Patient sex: M
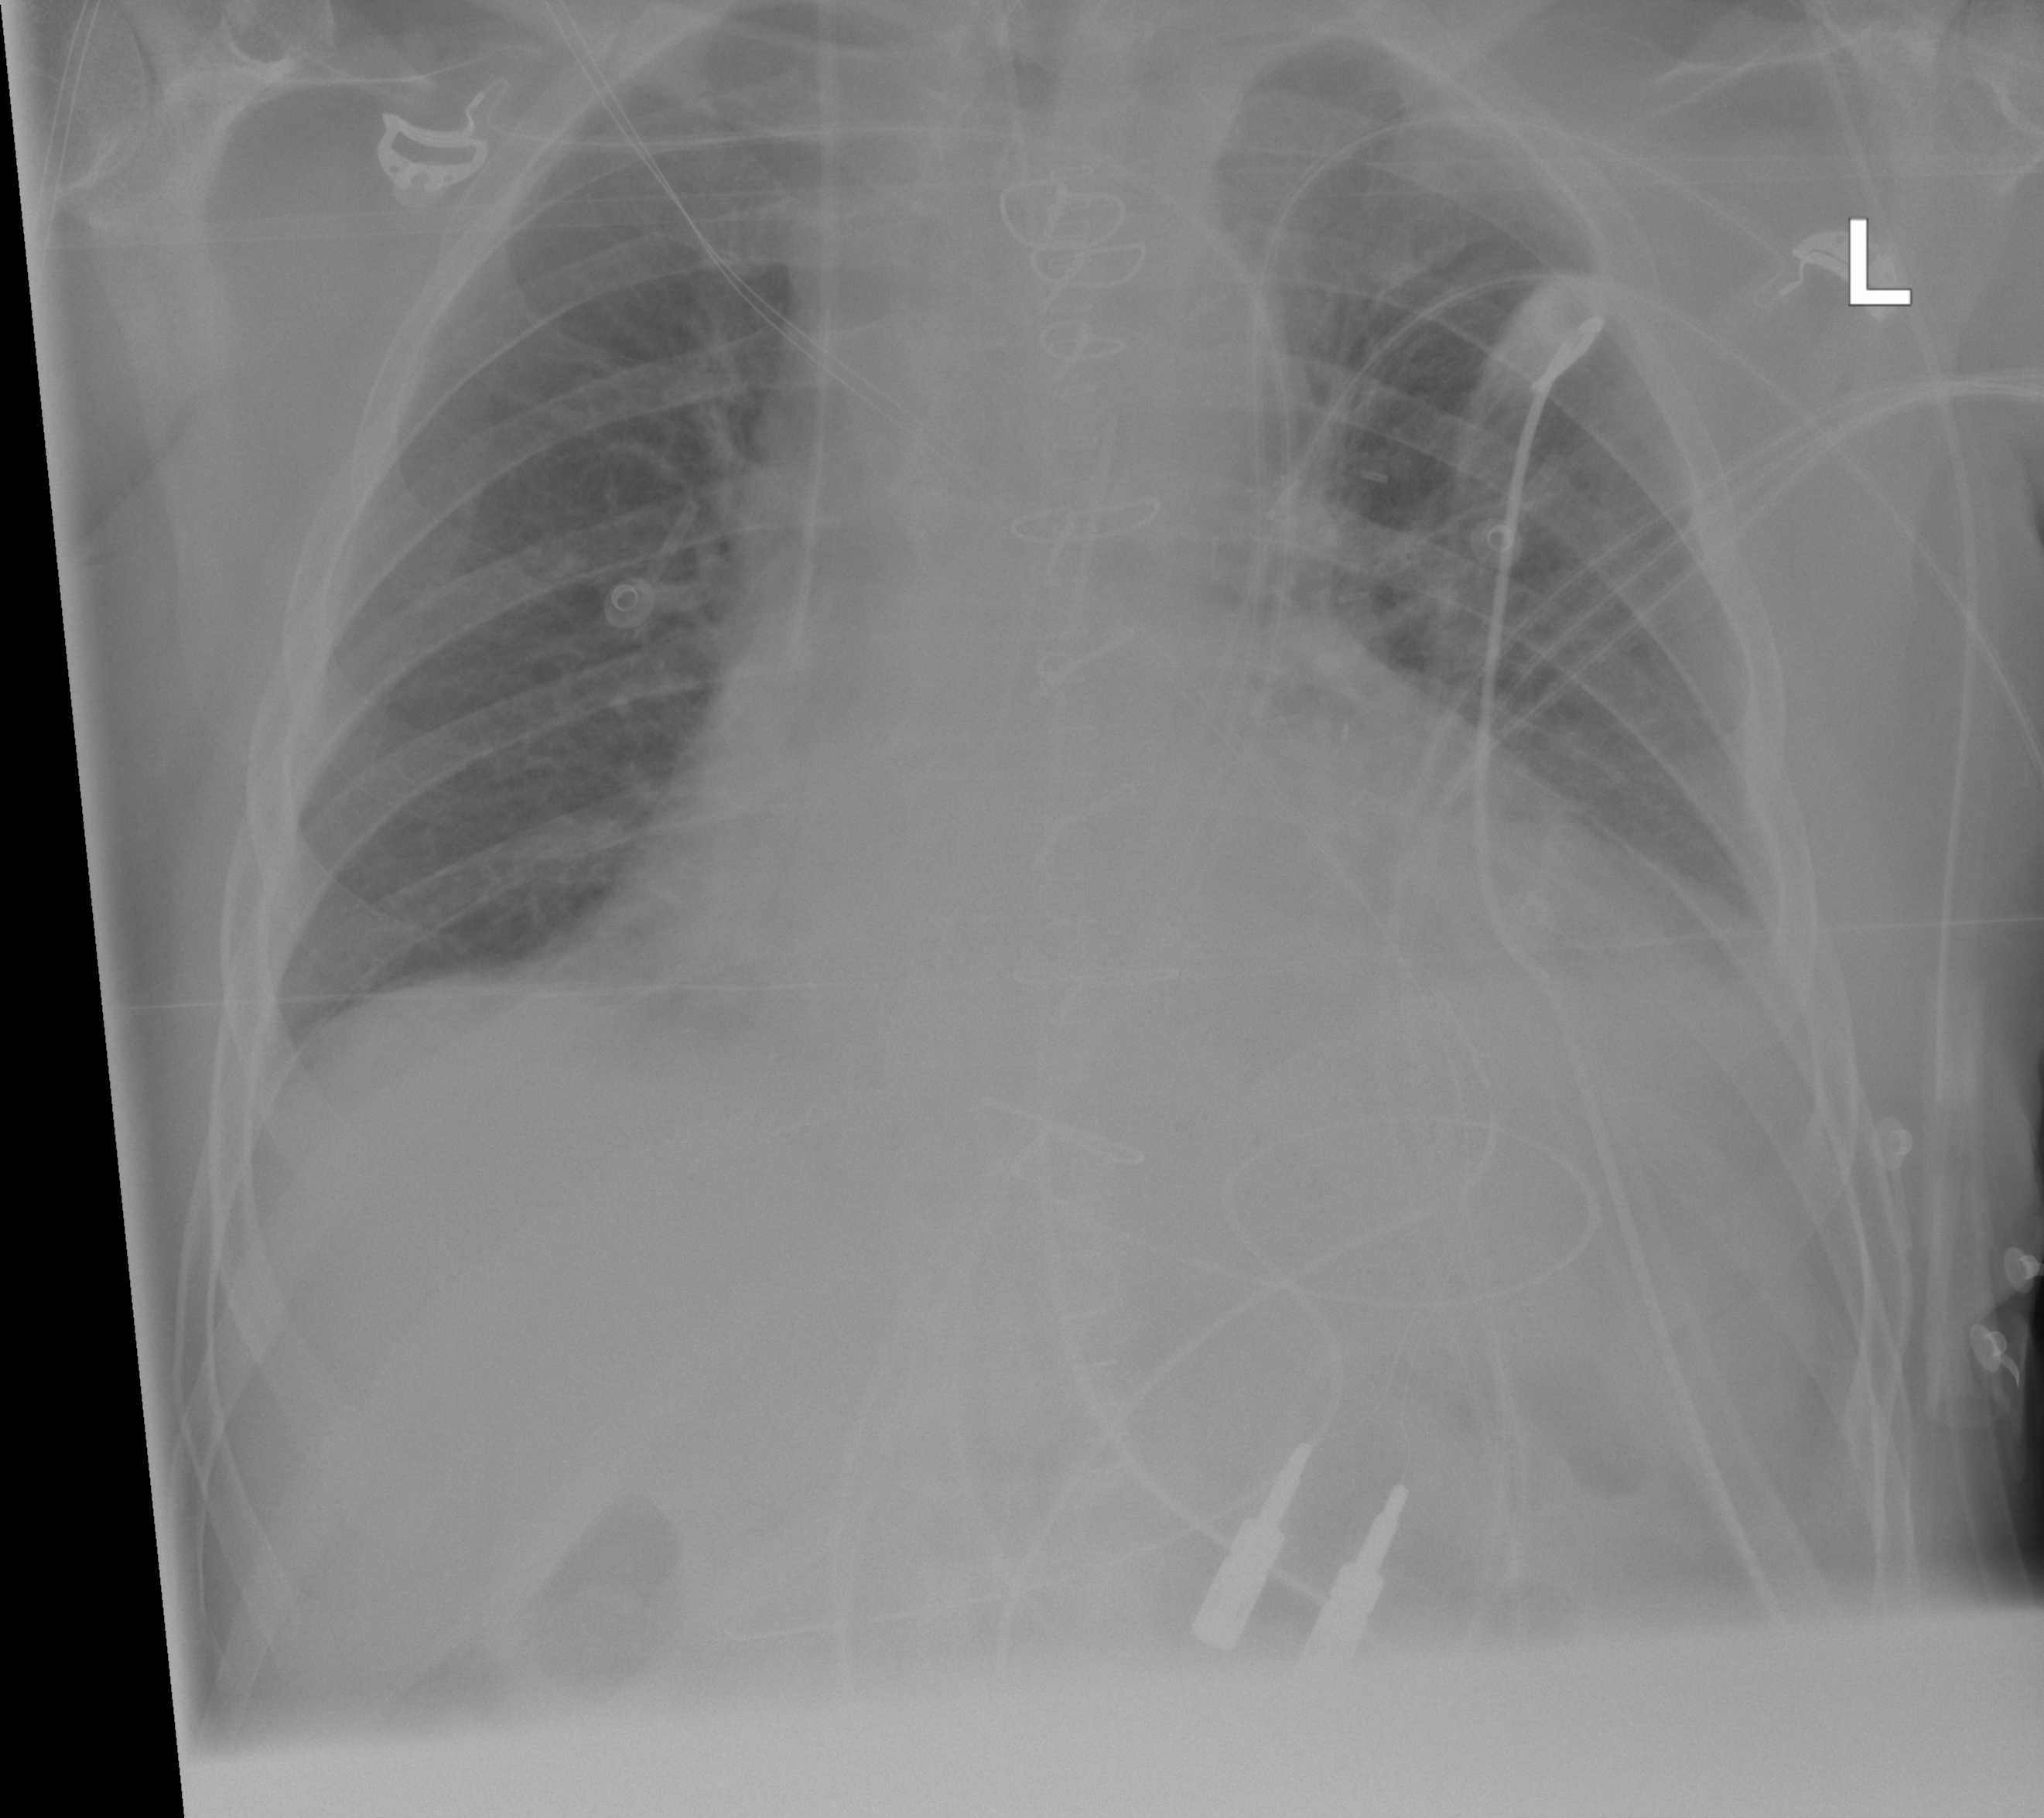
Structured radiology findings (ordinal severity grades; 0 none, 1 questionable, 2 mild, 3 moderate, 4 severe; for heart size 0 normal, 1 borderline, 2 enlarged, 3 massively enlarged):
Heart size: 2
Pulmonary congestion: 0
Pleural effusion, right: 0
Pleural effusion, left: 0
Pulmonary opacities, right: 0
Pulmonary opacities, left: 0
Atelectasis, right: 0
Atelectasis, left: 2